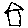
Label: house